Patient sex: M
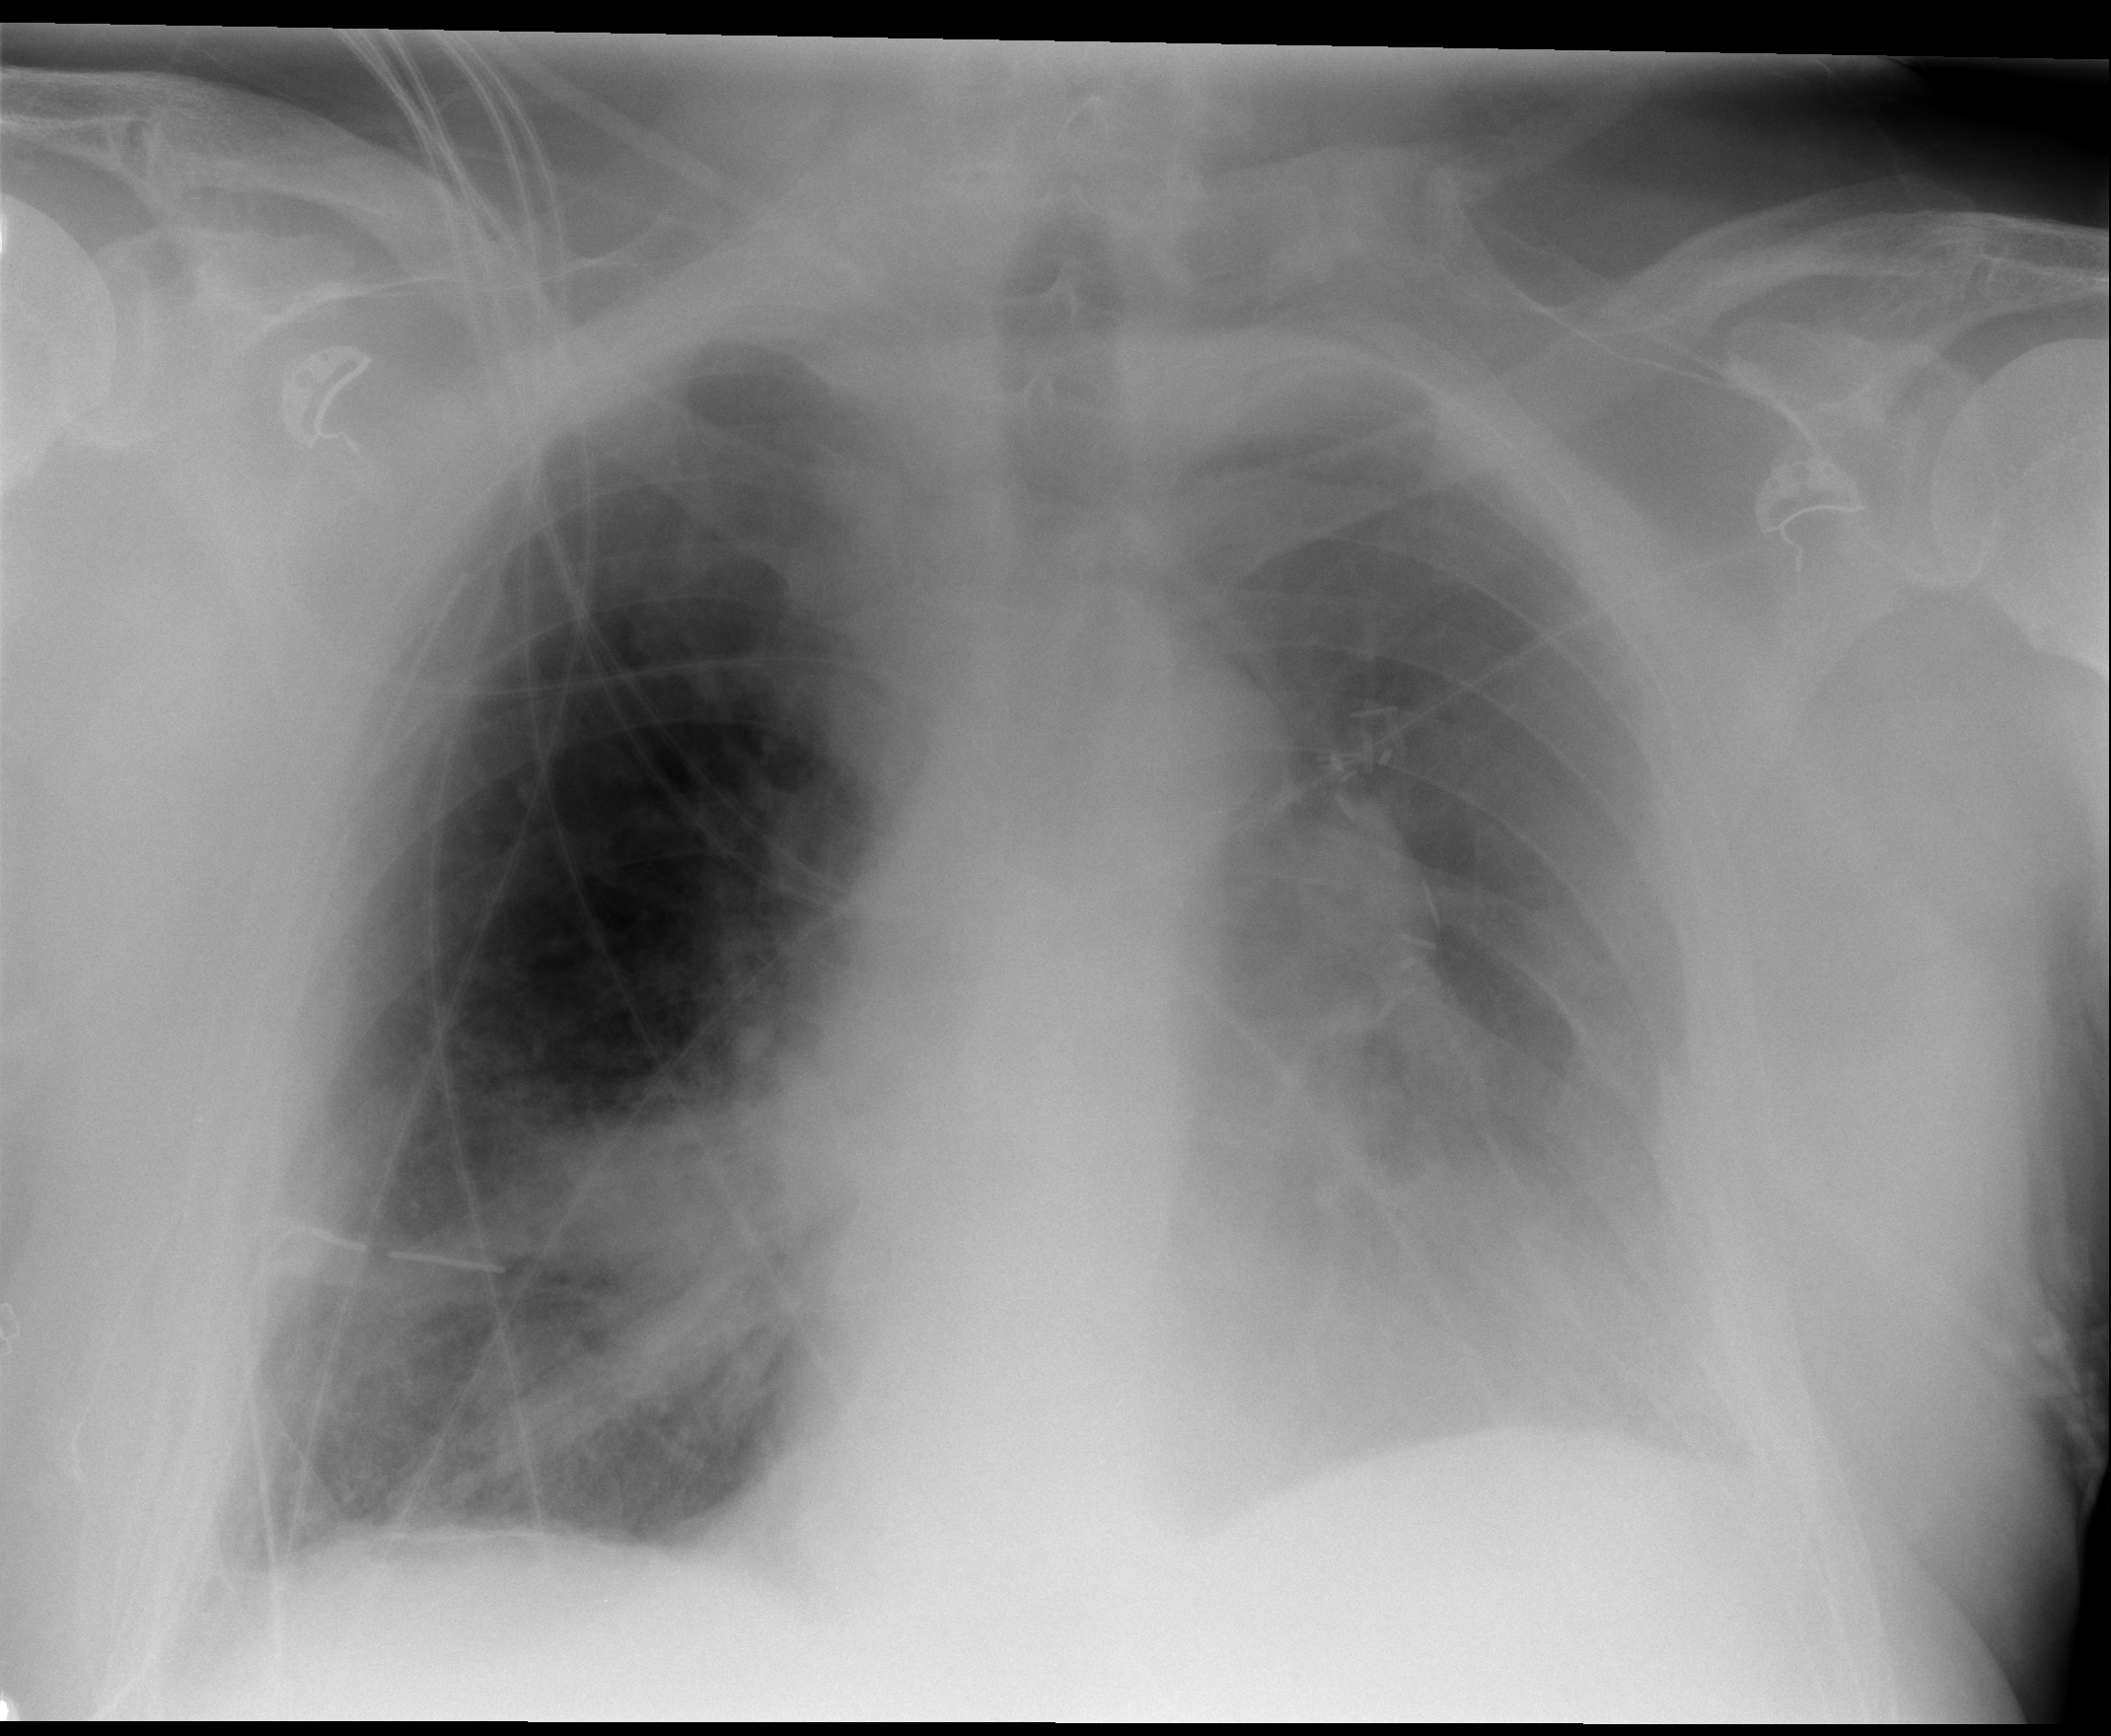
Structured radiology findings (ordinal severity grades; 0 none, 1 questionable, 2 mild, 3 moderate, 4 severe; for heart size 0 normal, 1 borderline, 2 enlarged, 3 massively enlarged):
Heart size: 0
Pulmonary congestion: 2
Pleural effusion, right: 0
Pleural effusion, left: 2
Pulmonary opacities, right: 0
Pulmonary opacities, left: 0
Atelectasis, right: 2
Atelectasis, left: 2